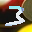
Label: 3